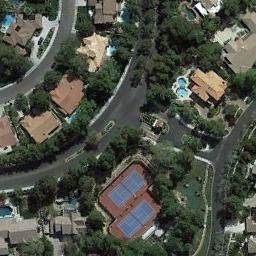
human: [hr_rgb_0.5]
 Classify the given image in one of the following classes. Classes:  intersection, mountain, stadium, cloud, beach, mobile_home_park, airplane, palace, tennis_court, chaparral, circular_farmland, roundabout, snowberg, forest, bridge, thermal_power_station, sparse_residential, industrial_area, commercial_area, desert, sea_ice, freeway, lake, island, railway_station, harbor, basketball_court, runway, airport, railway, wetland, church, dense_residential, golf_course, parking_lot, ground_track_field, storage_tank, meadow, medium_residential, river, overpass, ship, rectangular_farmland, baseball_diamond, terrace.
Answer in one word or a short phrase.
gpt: tennis_court